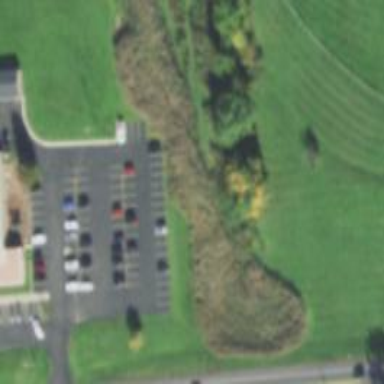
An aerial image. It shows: Disc golf hole.